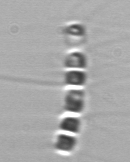
Label: Chaetoceros